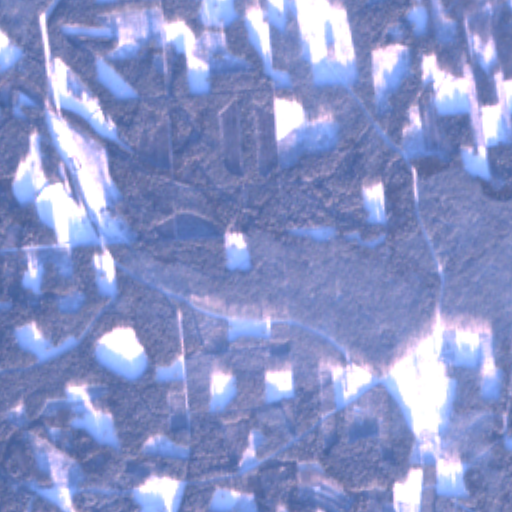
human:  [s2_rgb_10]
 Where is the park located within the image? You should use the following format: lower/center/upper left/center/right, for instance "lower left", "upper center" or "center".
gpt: The park is located in the upper left of the image.
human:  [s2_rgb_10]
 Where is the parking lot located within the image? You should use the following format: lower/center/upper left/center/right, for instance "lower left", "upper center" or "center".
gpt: The parking lot is located in the center left of the image.
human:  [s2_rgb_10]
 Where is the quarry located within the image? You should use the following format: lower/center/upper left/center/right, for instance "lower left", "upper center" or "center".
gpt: The quarry is located in the center left of the image.
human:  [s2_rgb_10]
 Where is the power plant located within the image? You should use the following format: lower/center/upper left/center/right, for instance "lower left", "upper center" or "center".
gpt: There is no power plant in the image.